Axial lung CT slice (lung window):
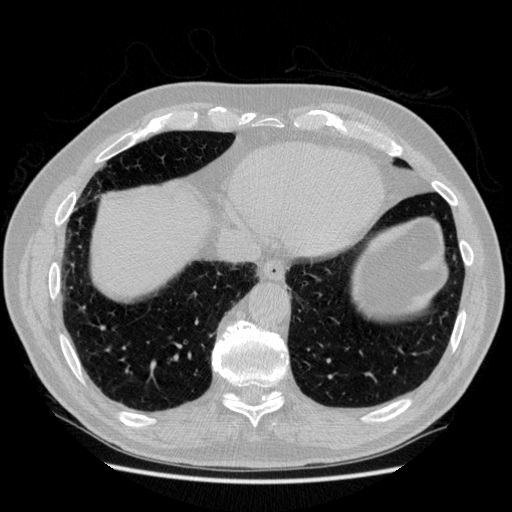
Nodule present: no